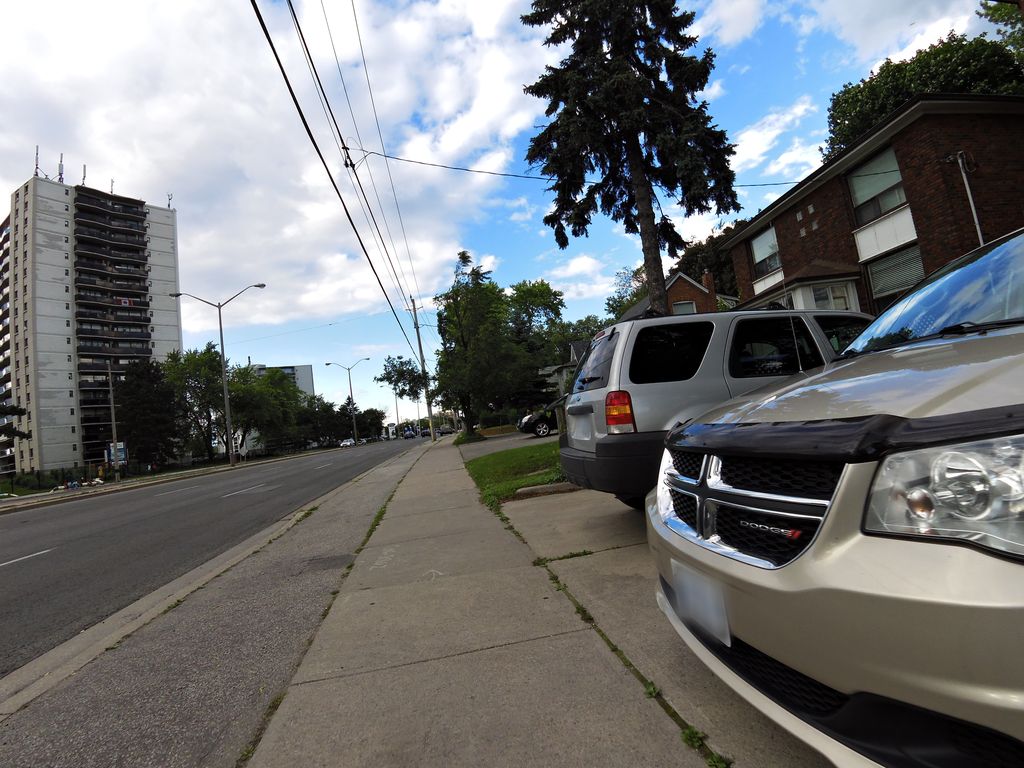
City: toronto